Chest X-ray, PA view. Patient: 17 years old, sex M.
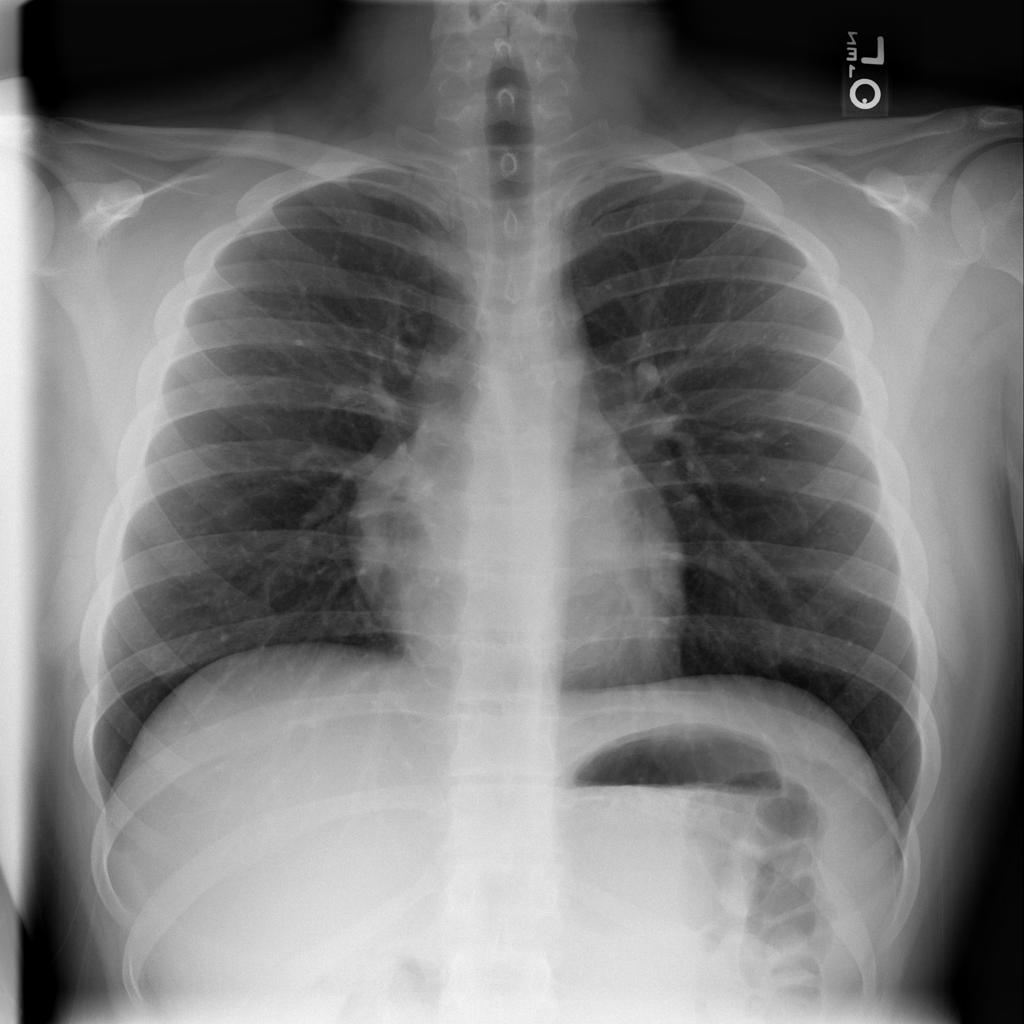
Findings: No Finding